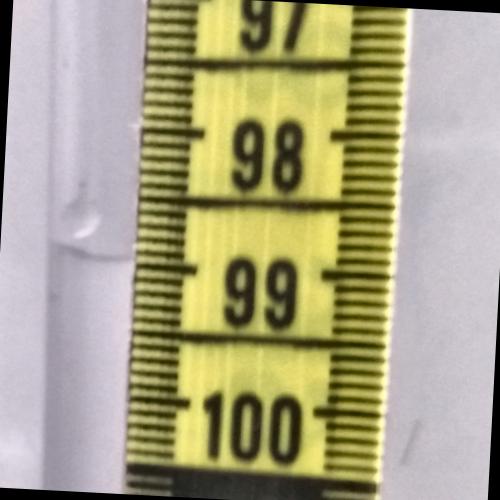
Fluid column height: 98.9 cm